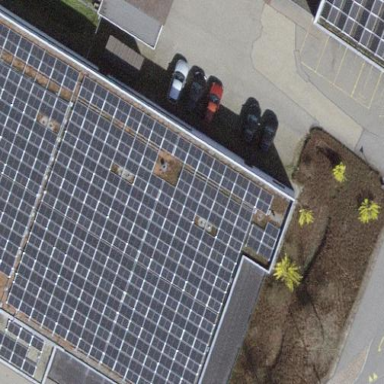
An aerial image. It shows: Solar power generator.